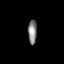
Tissue: lung
Cell type: Endothelial cells
Senescence score: 0.6523
Nuclear area (px): 215
Mean DAPI intensity: 129.805